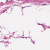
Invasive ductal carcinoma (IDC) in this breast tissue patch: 0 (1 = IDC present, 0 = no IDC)